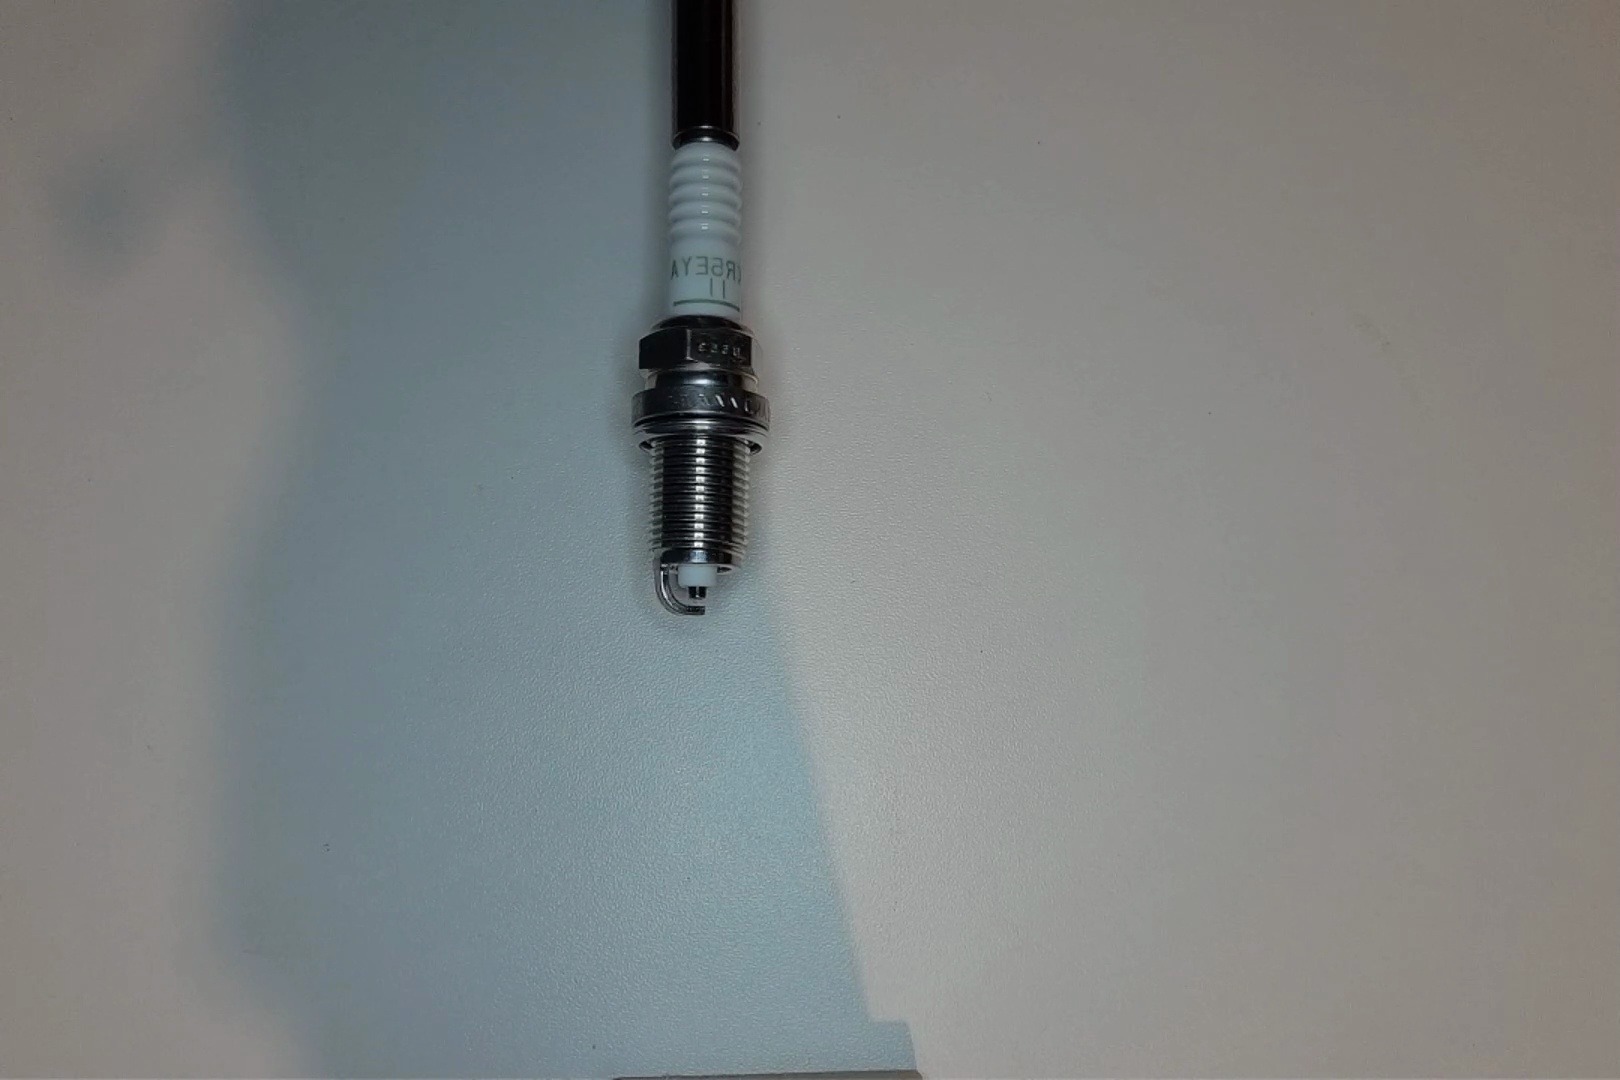
Label: normal